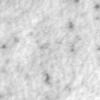
Label: no_change